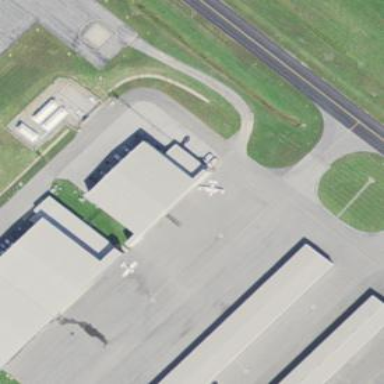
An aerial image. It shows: Hangar.